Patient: sex M, age 53
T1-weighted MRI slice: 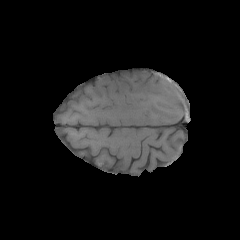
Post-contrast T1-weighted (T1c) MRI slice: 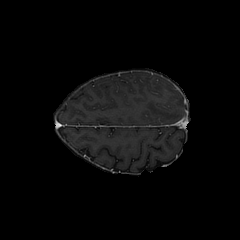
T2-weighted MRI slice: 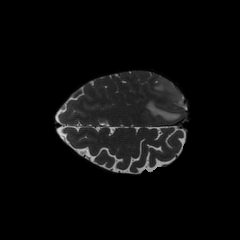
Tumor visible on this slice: yes
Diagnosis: Glioblastoma, IDH-wildtype
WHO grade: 4